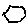
Label: hexagon